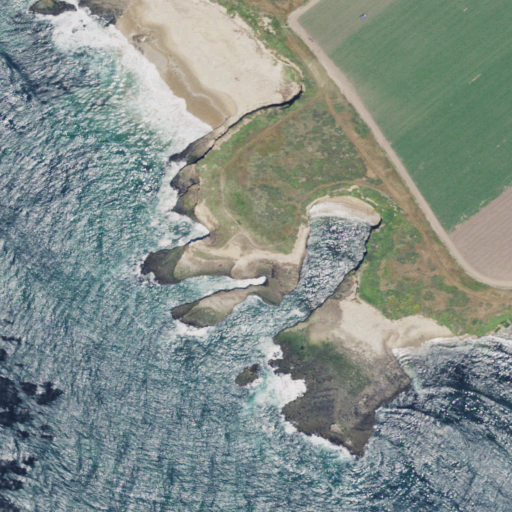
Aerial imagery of mountain in California named Table Rock containing open water, shrub, herbaceous wetlands, cultivated crops, and barren land